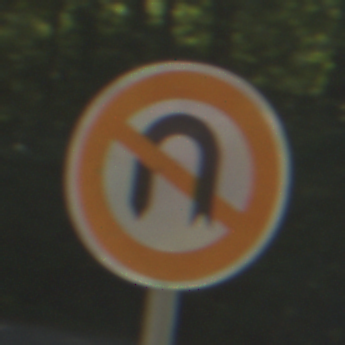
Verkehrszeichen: VerbotWenden
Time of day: Midday
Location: Outdoor (RoadRail)
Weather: Clear
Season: NotSpecified
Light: Natural